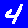
Digit: 4